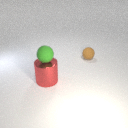
small brown rubber sphere to the right of large red metal cylinder